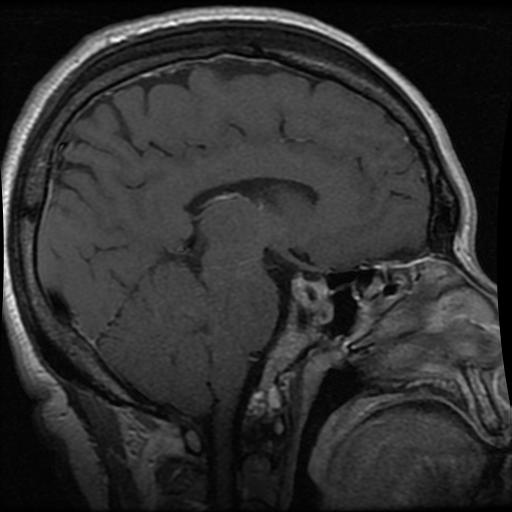
Label: pituitary